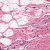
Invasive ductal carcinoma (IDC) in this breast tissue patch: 0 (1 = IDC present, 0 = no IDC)